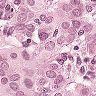
Metastatic tissue present: yes